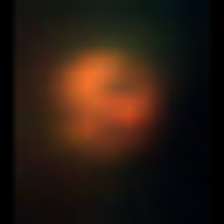
Taxon: NanoPlankton
Group: Other